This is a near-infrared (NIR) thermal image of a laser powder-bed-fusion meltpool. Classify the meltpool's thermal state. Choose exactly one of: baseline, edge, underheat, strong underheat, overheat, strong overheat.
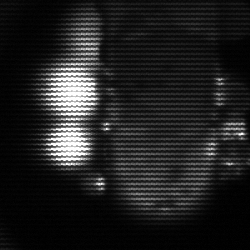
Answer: strong underheat